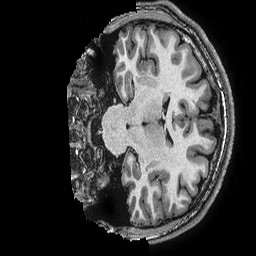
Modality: T1w
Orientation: coronal
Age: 16
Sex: male
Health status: ill
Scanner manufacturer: ge
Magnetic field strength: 3 T
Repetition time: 0.0077 s
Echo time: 0.003436 s